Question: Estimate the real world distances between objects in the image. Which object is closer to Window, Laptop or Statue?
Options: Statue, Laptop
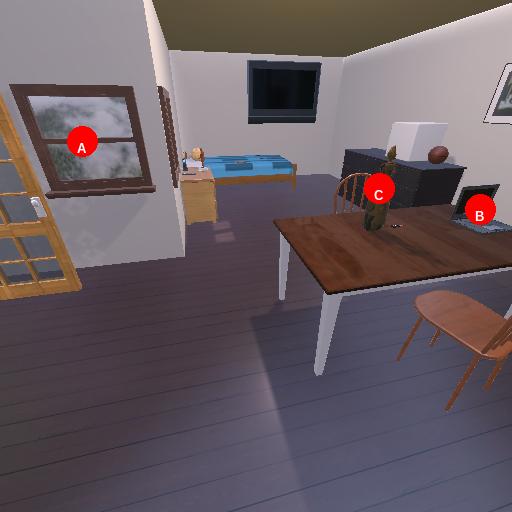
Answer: Statue